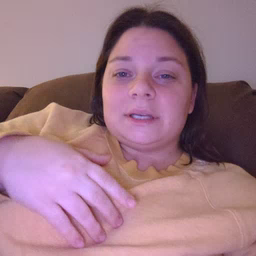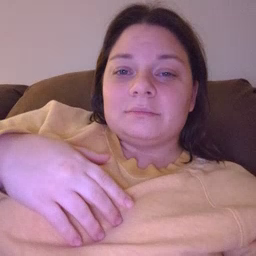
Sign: animal